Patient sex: M
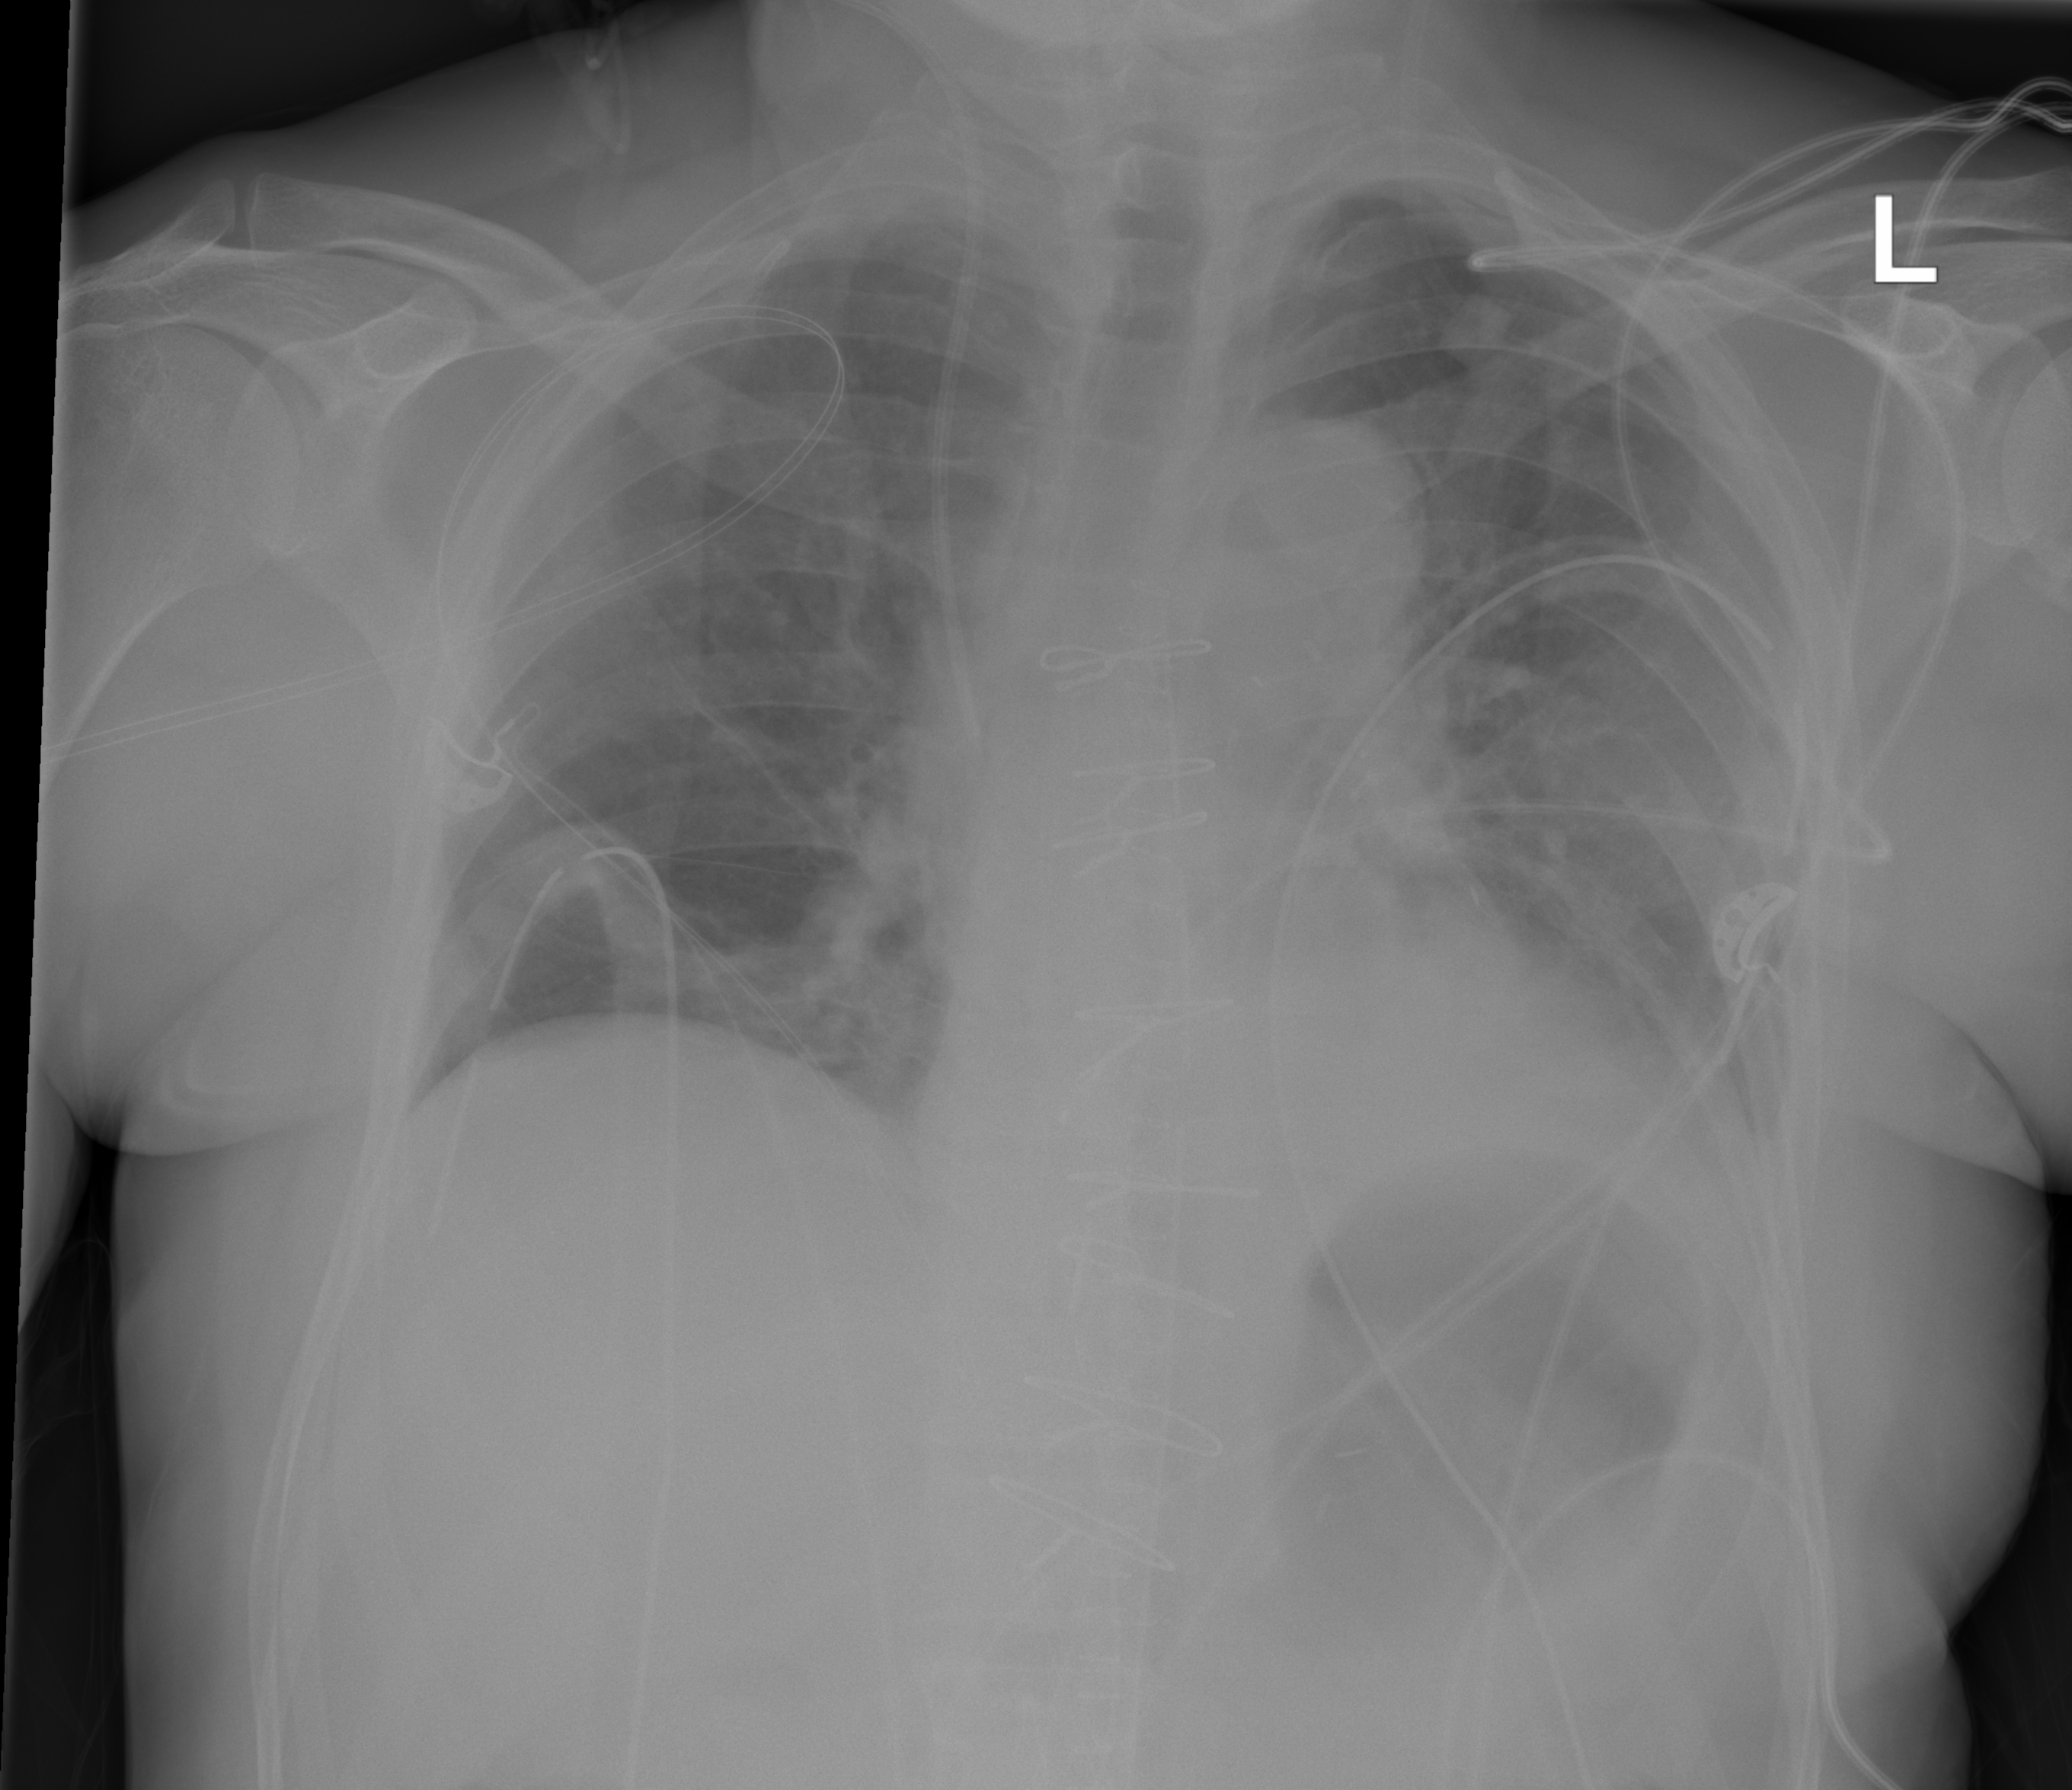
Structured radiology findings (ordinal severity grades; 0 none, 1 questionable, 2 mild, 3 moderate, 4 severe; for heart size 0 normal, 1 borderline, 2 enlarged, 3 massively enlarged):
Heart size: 0
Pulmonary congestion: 2
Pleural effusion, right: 0
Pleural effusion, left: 2
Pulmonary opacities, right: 0
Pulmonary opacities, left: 0
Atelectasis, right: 0
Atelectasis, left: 2